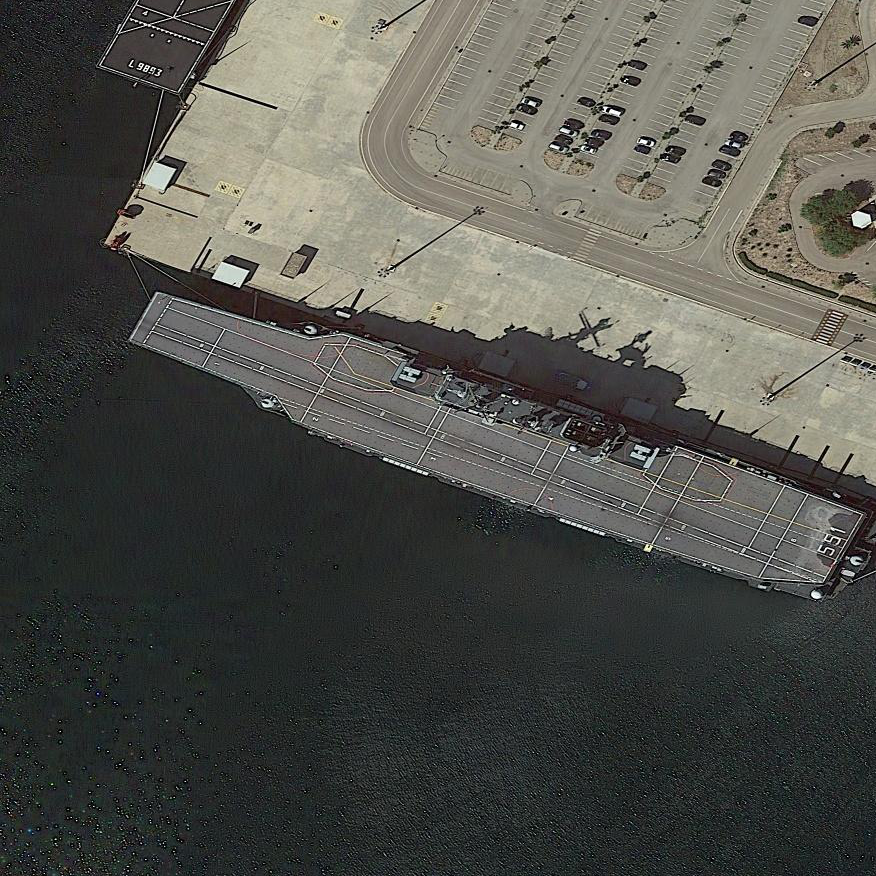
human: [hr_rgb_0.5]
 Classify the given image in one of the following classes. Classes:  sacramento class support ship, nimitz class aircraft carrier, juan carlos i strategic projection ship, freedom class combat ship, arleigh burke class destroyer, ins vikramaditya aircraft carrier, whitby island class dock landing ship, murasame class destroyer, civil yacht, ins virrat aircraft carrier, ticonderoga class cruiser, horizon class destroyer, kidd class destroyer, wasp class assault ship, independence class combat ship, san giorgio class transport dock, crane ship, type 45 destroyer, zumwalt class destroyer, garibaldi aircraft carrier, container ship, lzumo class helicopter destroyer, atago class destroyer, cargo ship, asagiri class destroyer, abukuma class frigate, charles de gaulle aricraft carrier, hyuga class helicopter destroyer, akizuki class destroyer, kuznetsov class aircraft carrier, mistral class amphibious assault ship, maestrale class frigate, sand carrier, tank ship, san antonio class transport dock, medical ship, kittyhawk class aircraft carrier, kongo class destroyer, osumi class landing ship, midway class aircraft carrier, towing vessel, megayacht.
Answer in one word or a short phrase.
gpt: Garibaldi aircraft carrier